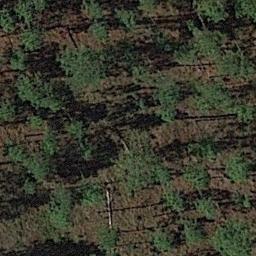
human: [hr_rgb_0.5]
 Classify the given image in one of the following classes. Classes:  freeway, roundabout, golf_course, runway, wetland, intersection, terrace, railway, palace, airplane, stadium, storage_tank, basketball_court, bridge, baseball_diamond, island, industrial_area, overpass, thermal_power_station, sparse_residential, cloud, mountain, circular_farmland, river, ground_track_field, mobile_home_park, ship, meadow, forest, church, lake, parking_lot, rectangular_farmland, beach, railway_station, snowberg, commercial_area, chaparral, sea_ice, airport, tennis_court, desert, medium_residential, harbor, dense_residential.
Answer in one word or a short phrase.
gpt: forest